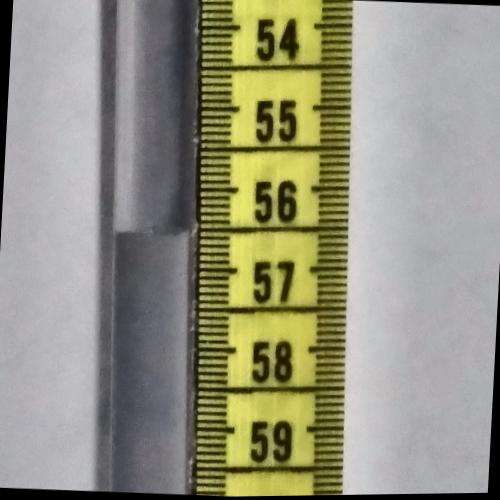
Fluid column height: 56.5 cm